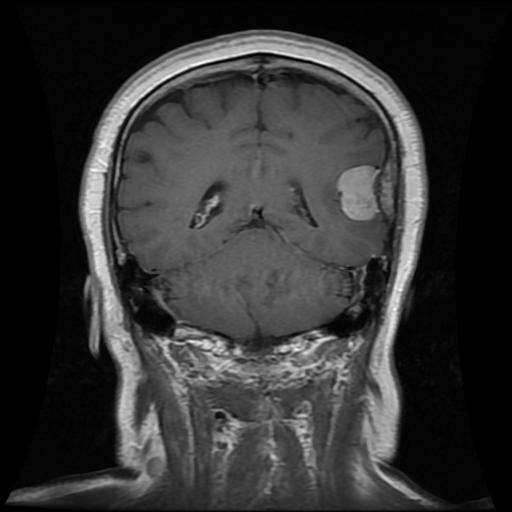
Label: meningioma